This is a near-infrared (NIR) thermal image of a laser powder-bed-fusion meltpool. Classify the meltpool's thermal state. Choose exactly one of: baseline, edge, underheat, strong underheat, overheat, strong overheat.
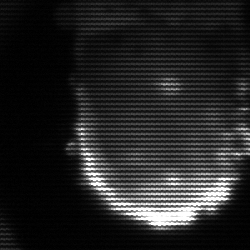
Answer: baseline